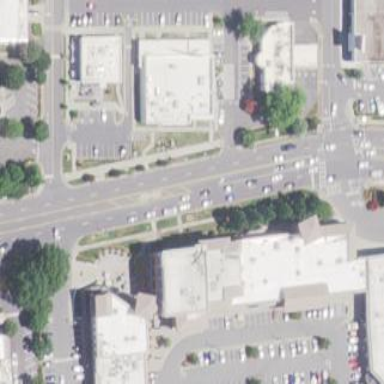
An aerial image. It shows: Retail building.